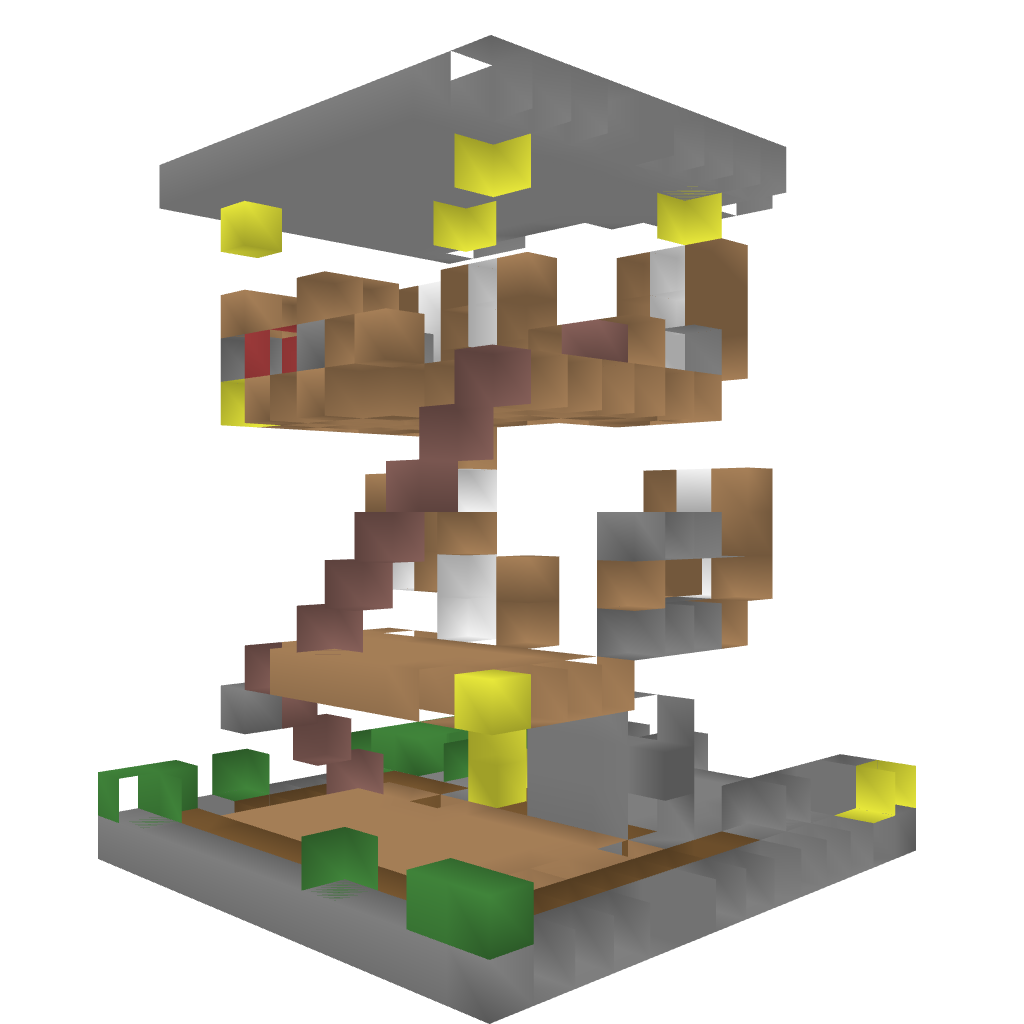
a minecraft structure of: Modern Town House bad low quality